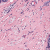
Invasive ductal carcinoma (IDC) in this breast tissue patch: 0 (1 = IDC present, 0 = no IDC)